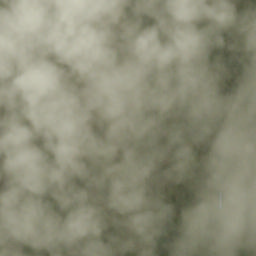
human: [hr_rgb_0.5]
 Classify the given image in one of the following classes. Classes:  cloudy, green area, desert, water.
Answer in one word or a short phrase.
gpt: cloudy